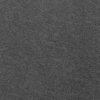
Label: dusty